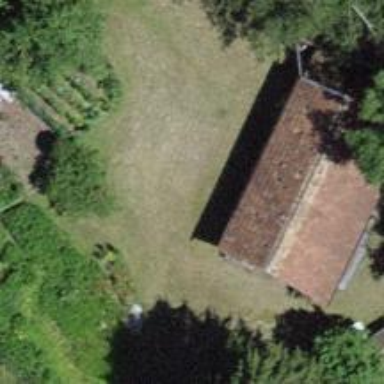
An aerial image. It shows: Rural barn.